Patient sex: M
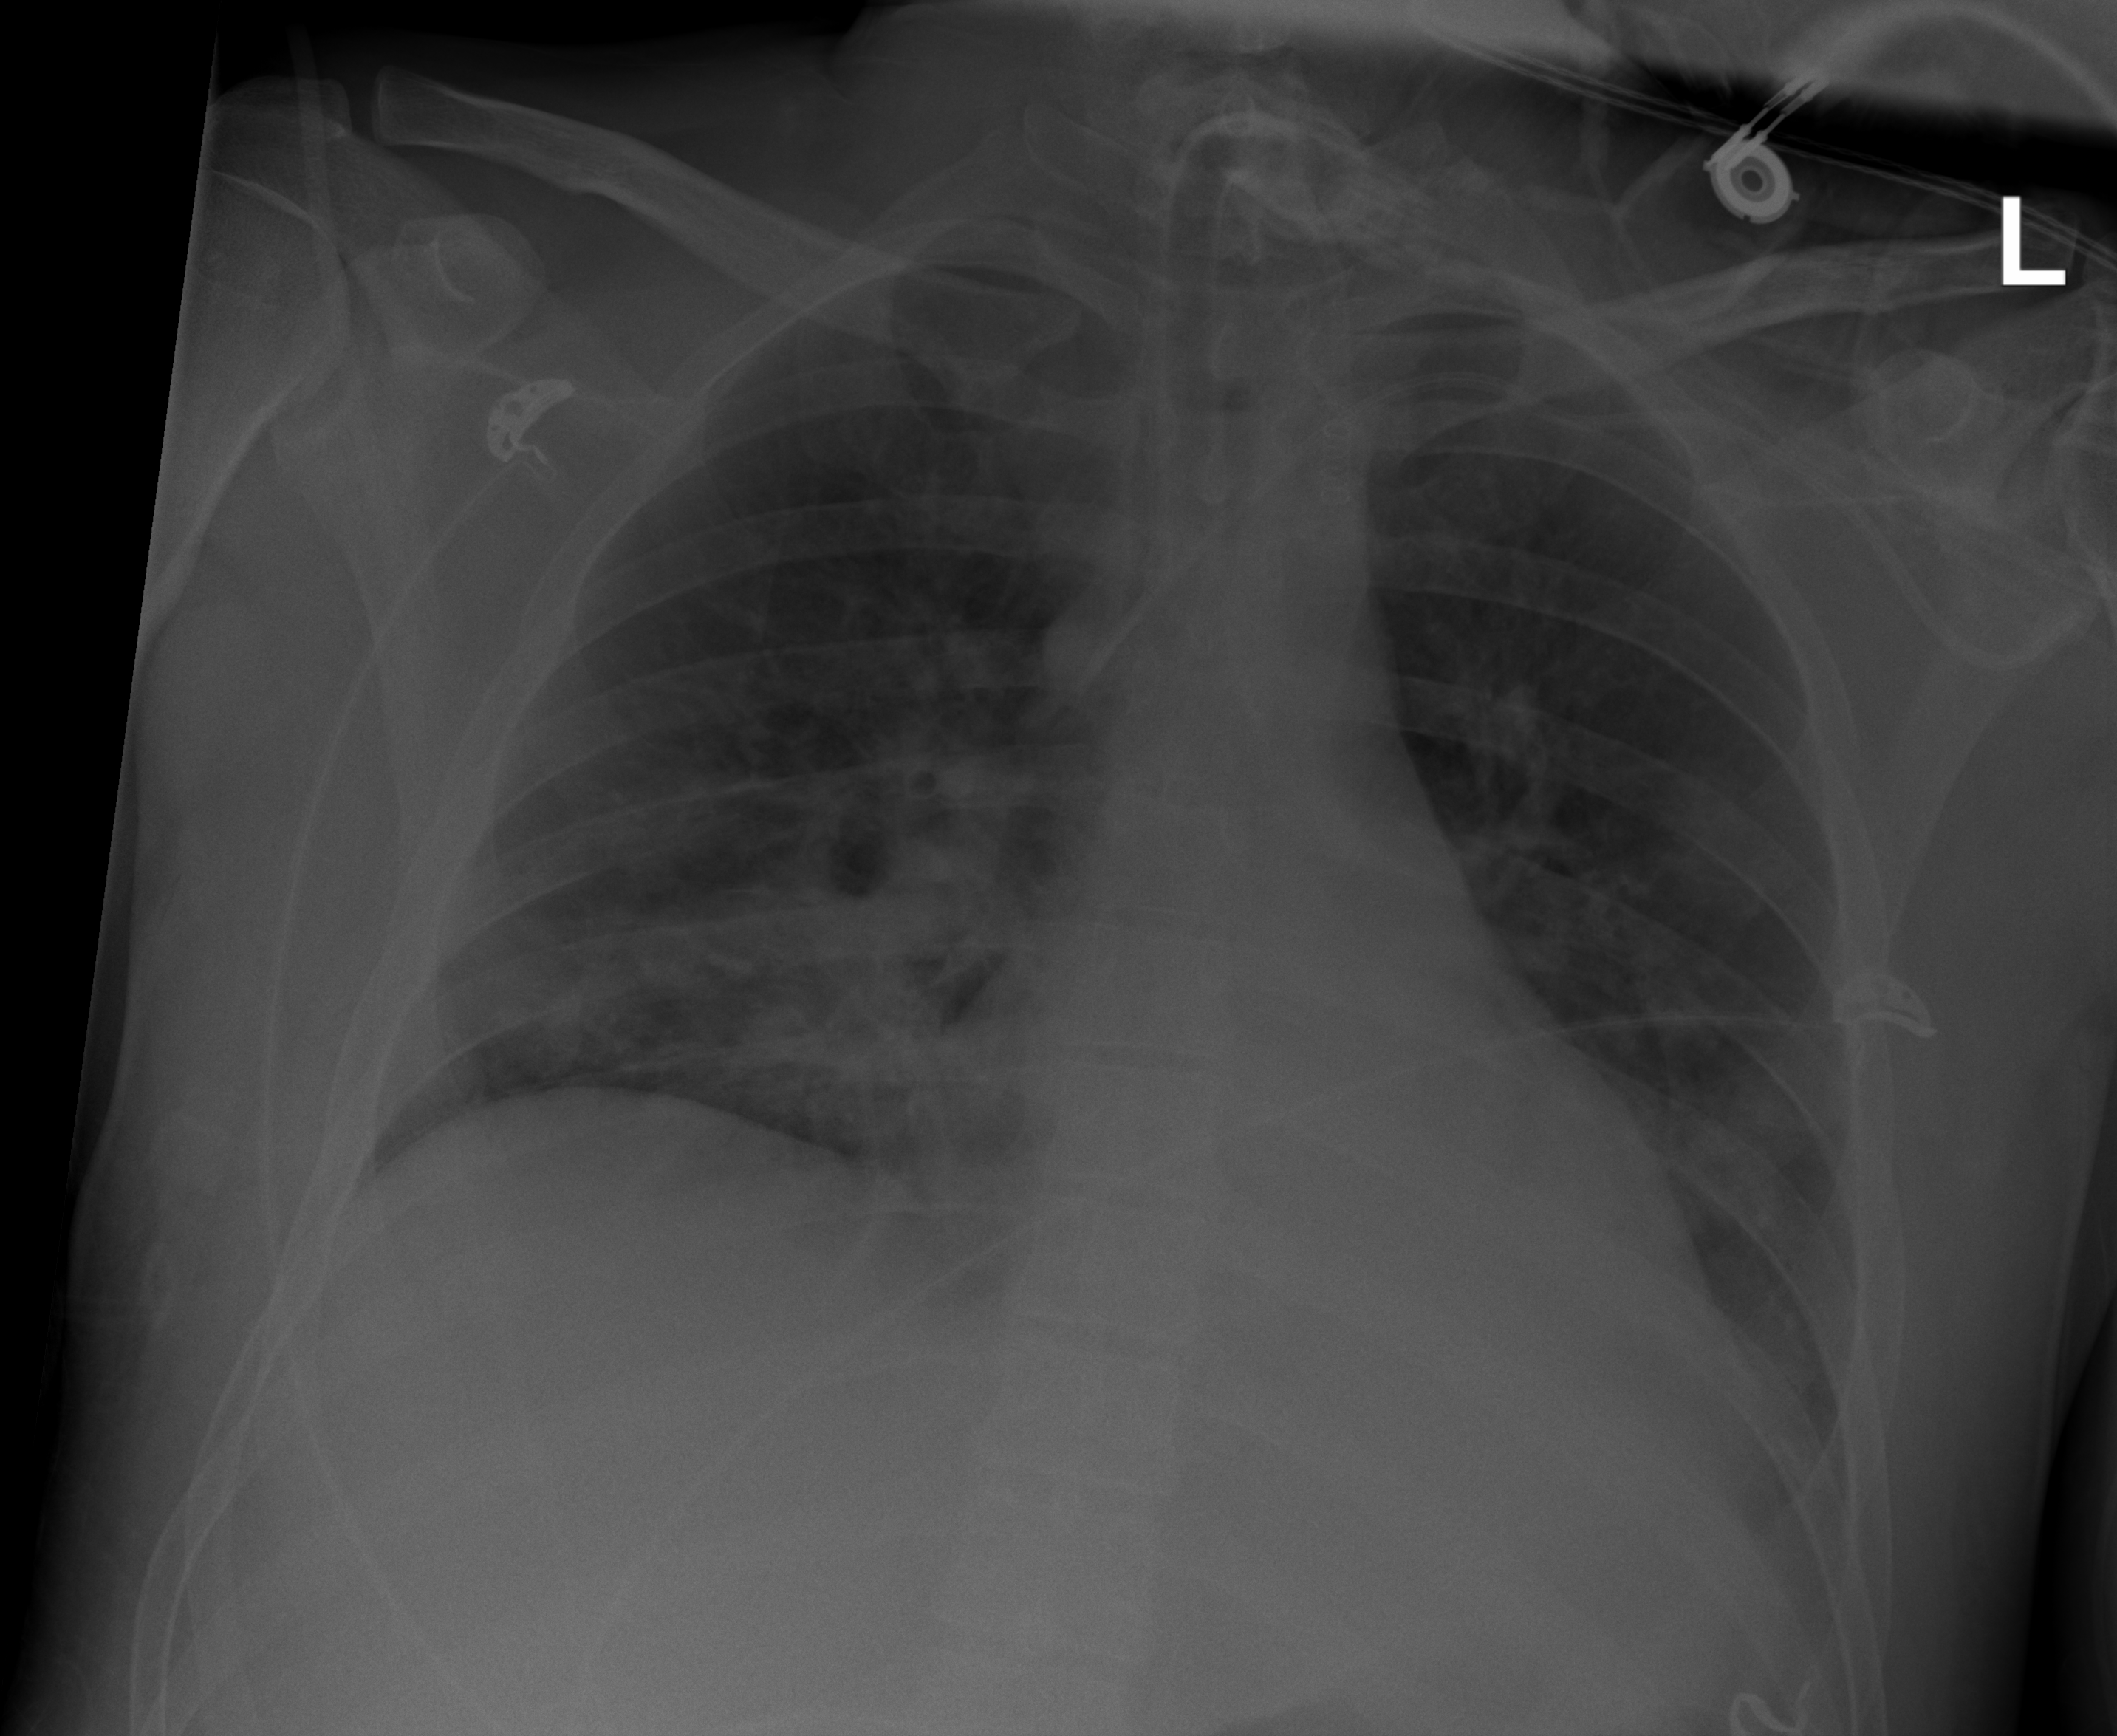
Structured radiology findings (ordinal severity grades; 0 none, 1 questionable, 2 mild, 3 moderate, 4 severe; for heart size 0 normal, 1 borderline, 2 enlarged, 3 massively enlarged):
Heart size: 1
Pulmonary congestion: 2
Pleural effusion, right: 0
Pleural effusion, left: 2
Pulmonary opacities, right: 3
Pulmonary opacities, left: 2
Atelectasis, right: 3
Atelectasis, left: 2